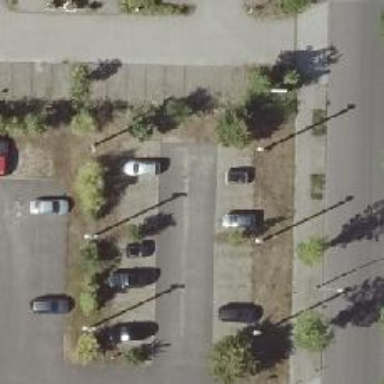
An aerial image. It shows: Road serving as parking aisle.